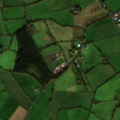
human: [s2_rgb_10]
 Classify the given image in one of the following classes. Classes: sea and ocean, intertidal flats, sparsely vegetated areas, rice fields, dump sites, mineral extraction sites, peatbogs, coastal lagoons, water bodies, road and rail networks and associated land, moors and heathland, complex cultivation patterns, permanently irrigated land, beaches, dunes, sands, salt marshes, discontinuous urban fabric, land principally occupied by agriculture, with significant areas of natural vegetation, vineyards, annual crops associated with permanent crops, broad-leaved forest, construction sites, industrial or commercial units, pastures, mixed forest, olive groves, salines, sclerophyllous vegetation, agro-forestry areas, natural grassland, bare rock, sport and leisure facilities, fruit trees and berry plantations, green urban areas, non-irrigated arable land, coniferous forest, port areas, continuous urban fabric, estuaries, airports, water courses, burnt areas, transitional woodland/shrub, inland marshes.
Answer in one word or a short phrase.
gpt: non-irrigated arable land, pastures